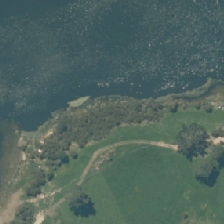
Land cover: manuka_kanuka